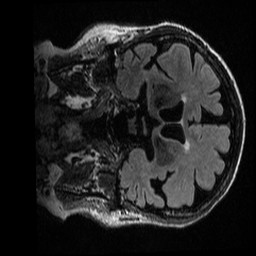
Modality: T2w
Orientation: coronal
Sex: female
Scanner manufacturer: ge
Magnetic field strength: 3 T
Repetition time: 6 s
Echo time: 0.1268 s